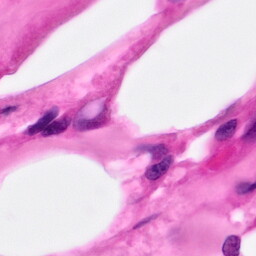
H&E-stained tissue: Pancreatic